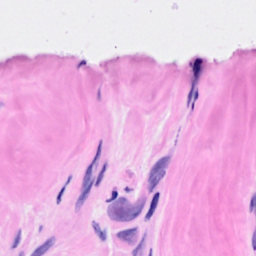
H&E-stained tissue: Breast